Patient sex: M
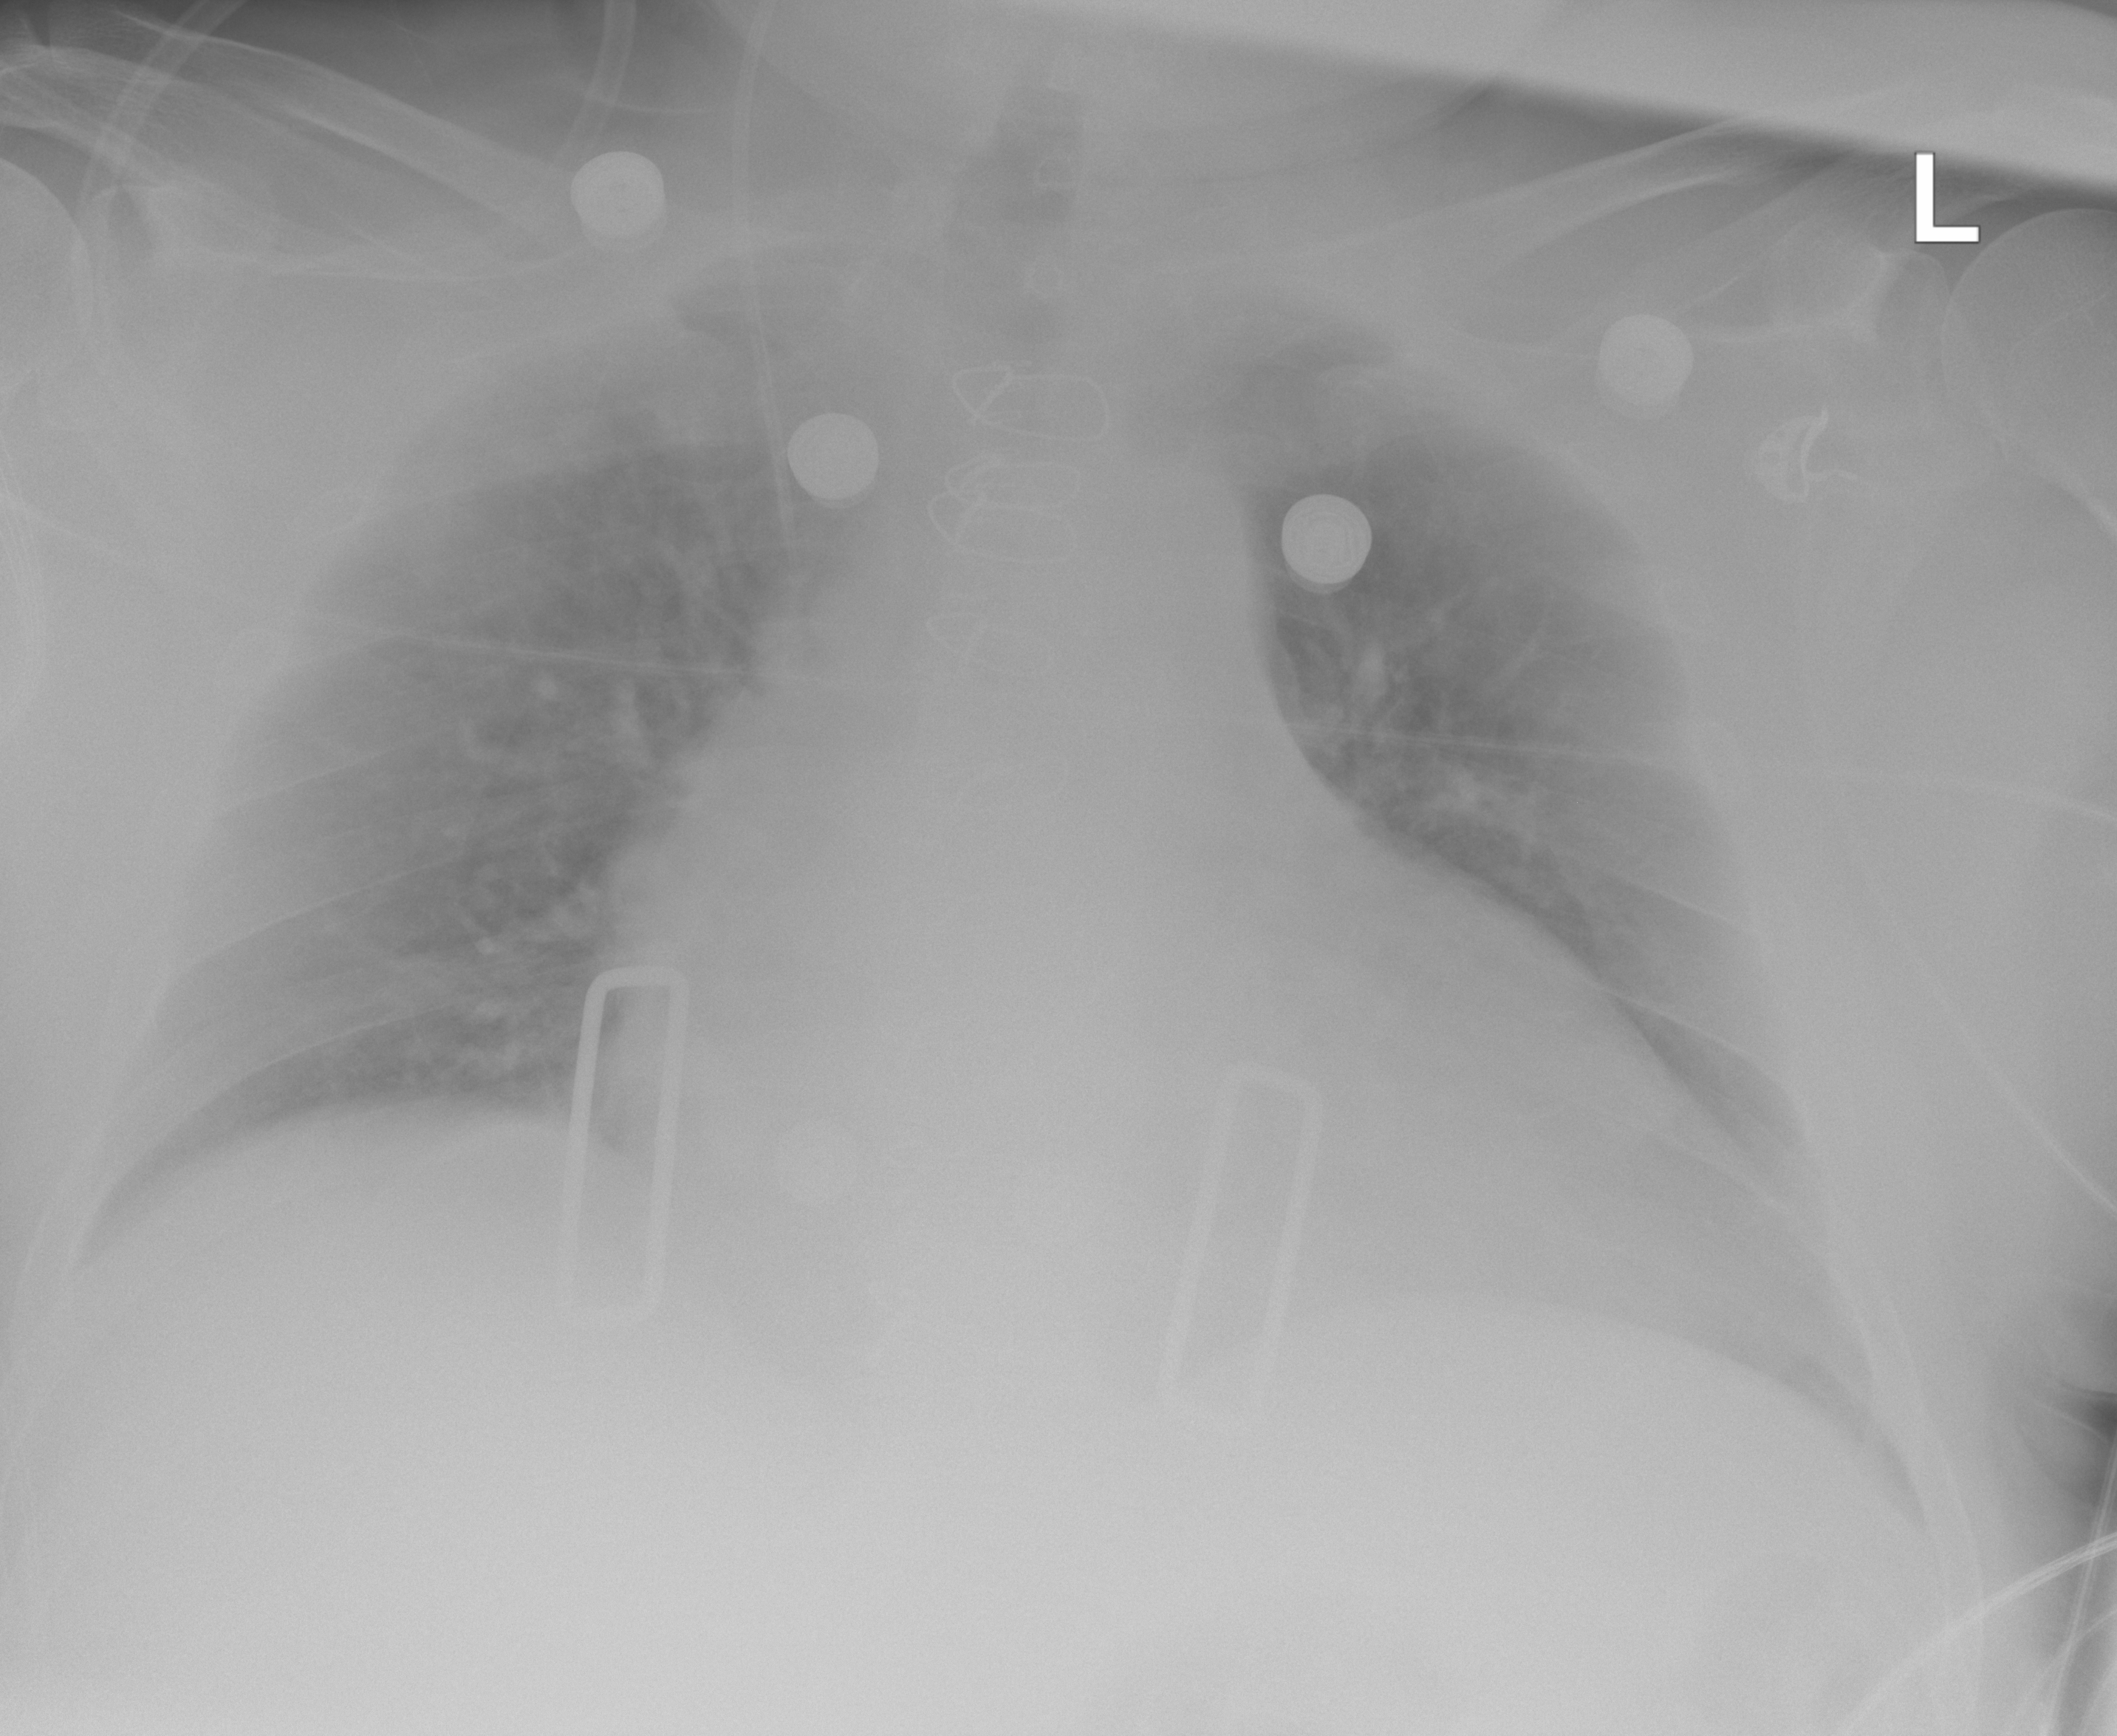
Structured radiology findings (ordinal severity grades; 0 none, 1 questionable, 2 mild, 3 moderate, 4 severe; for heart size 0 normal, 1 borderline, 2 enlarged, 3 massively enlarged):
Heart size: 2
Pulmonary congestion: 2
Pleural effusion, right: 0
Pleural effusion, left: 2
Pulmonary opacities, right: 0
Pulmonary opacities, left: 0
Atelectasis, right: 0
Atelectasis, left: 0